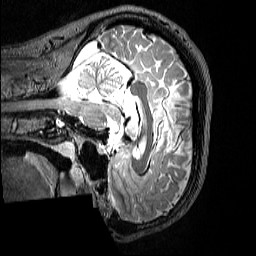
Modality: T2w
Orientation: sagittal
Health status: healthy
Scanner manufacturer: siemens
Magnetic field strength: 3 T
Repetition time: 4.8 s
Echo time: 0.458 s